Field crop: maize
Growth stage: 1
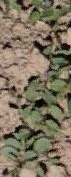
Species: convolvulus